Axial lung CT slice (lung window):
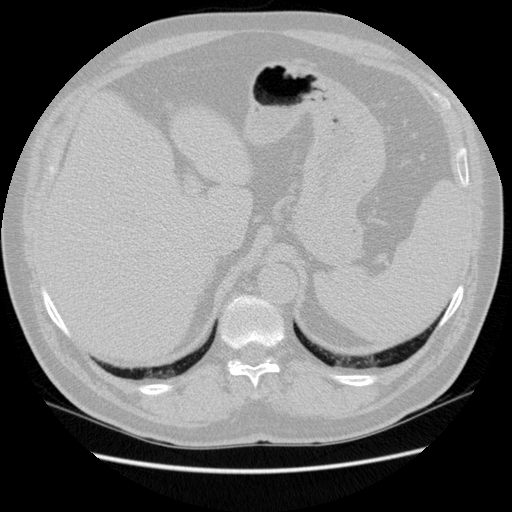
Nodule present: no